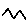
Label: zigzag